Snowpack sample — Snodgrass Mountain, Crested Butte, Colorado (2/4/25, 12:06 PM MST)
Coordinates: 38.923, -106.968
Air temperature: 35 °F
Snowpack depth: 80 cm
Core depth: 80 cm
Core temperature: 32 °F
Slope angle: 14°, slope face: 78°
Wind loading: low
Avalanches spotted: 0
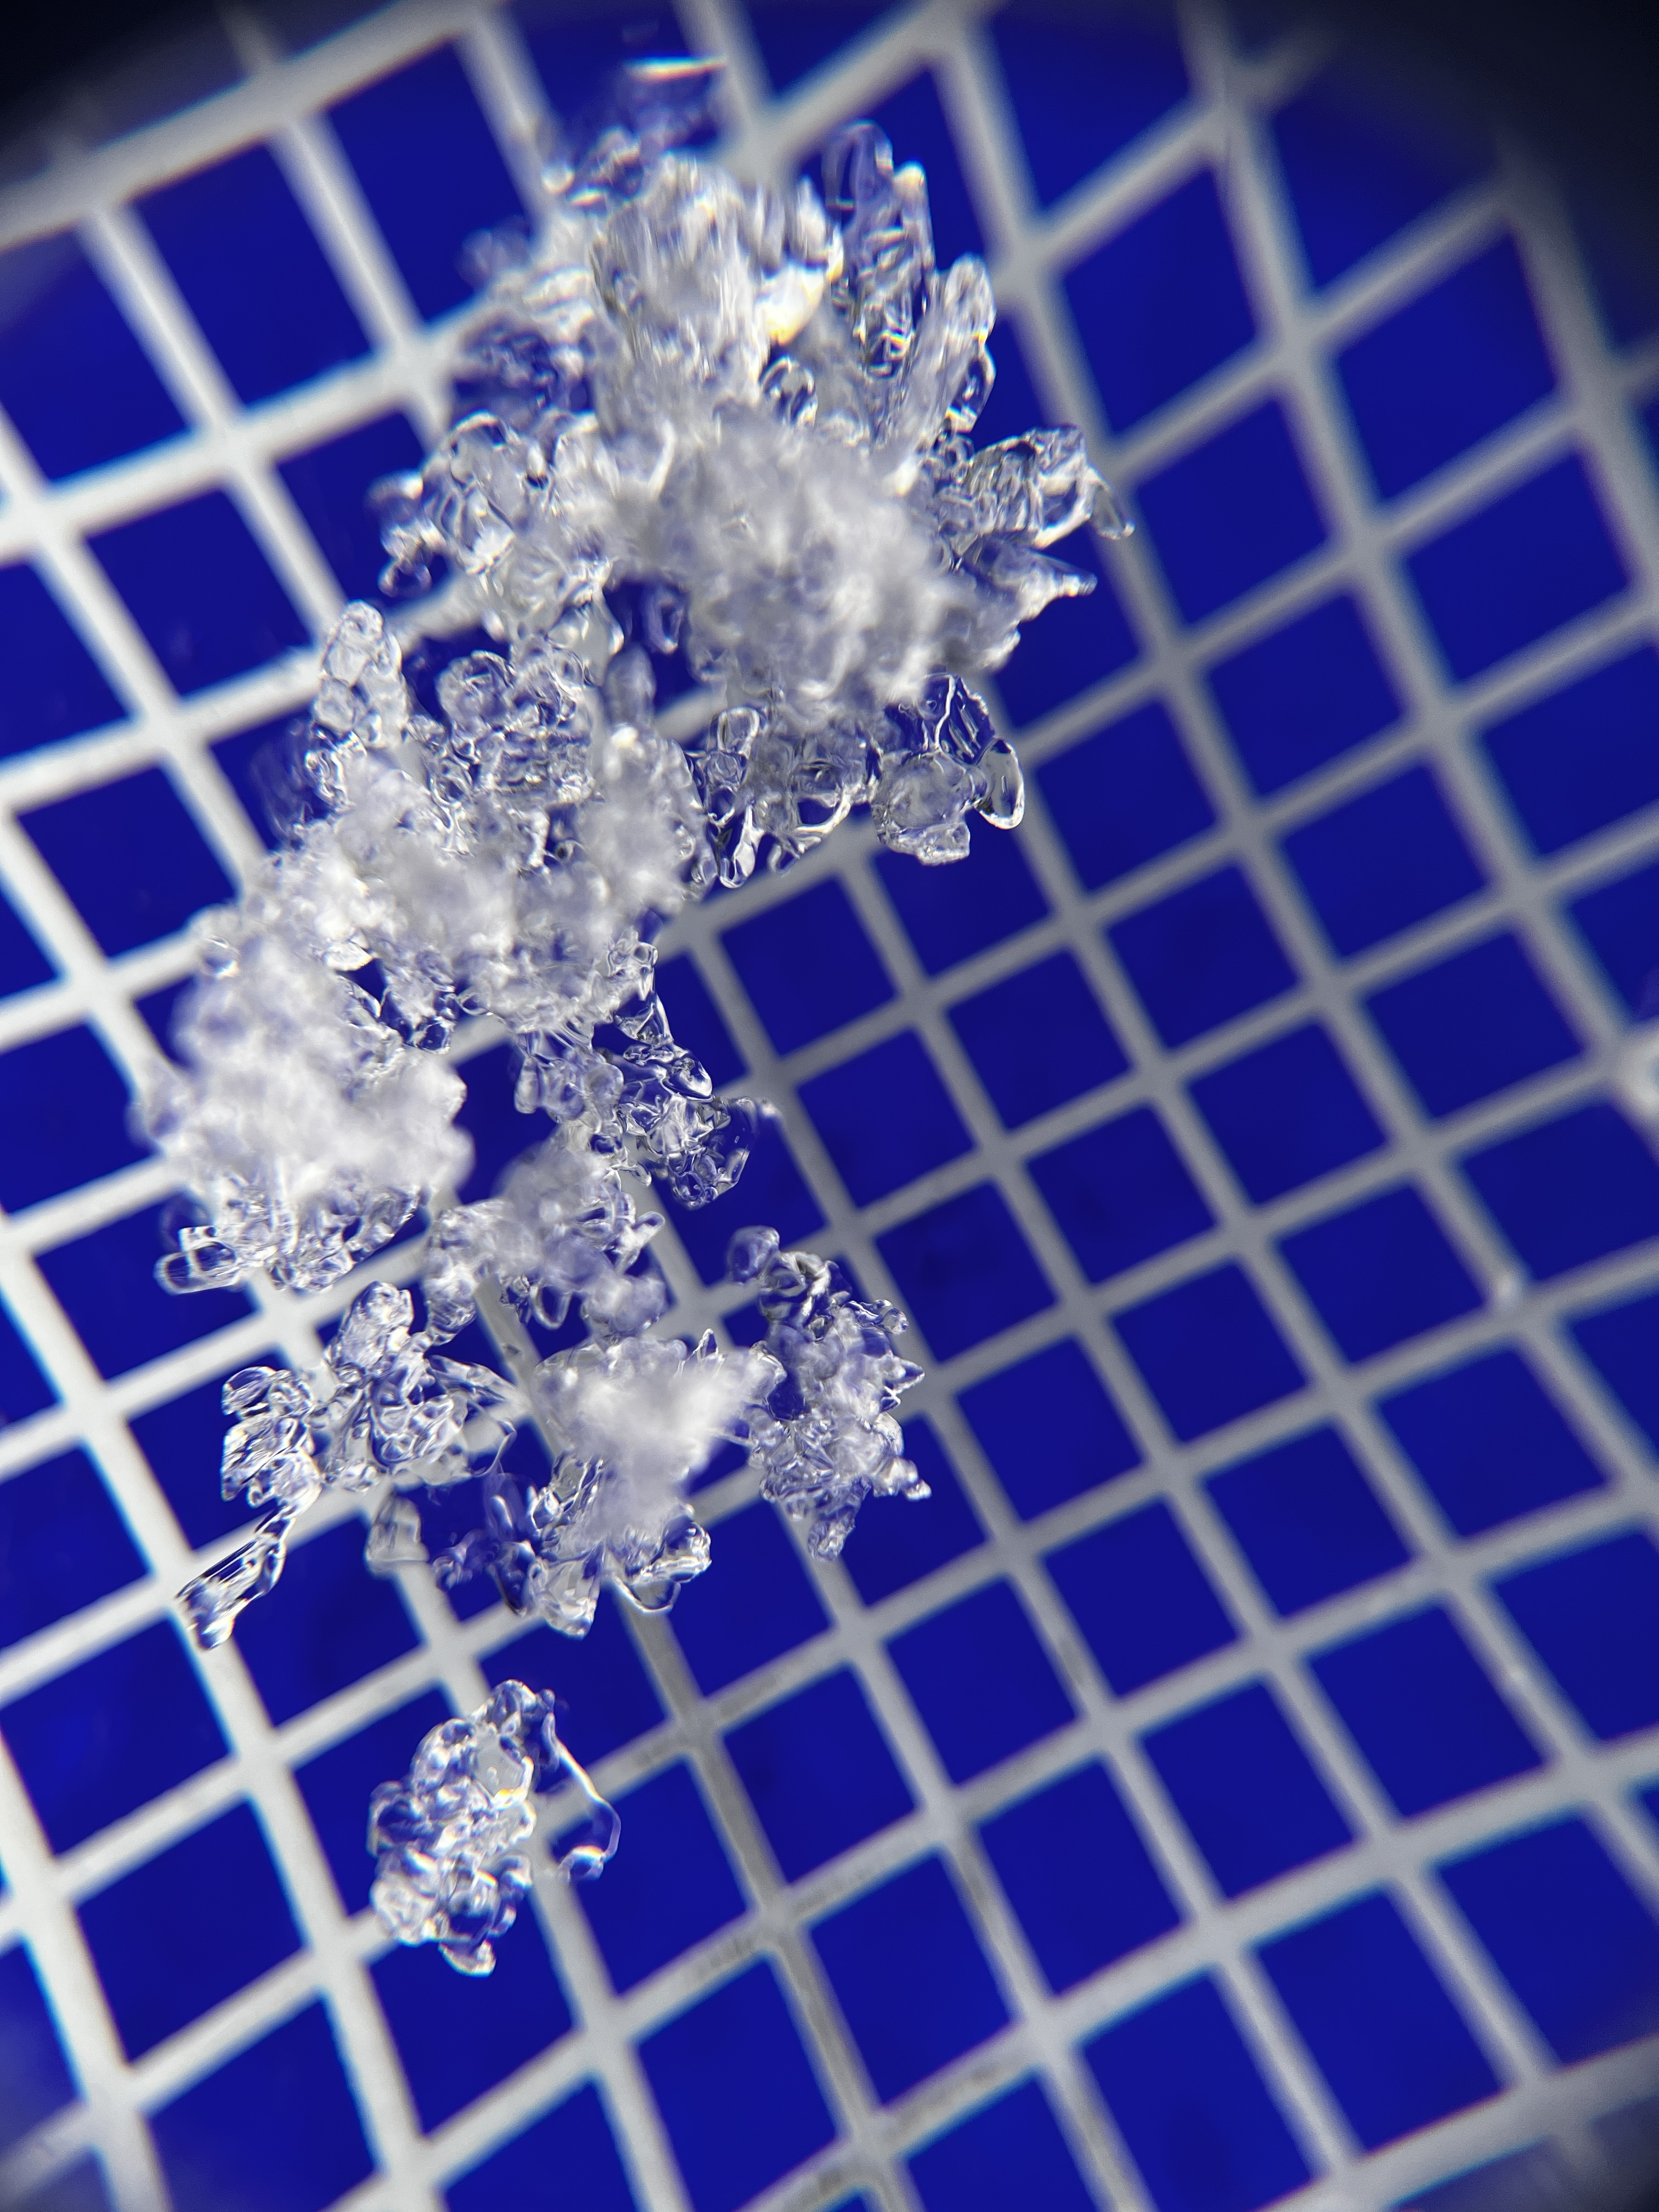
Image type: magnified_profile
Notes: No avalanches nearby, unusually warm weather for the last month reported by residents, Collected 25 yards from treeline